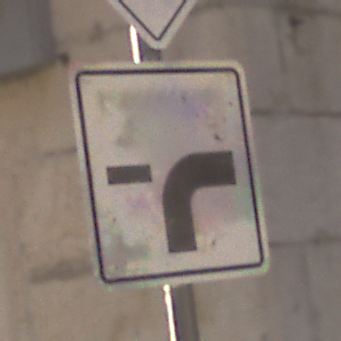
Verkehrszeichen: VerlaufVorfahrtsstrasse9
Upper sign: Vorfahrtsstrasse
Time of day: Midday
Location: Outdoor (Urban)
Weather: Clear
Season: NotSpecified
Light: Natural